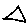
Label: triangle